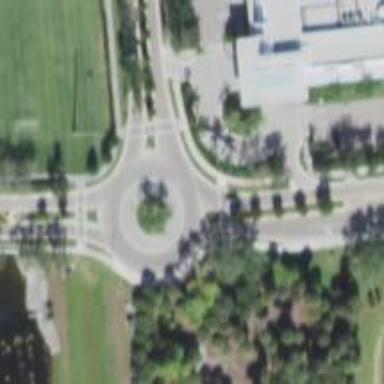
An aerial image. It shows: Tertiary road leading to roundabout.